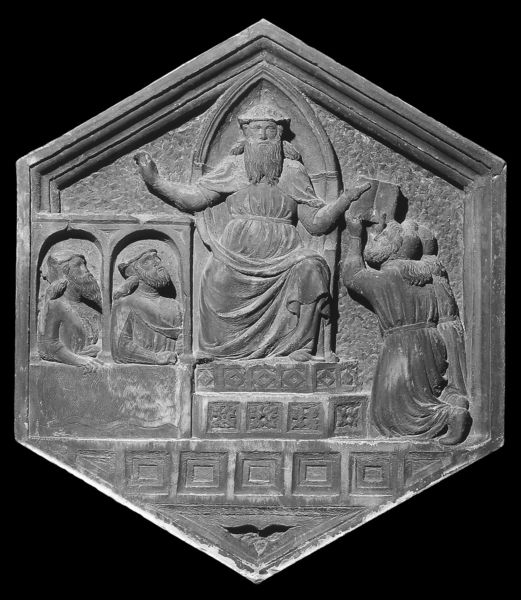
Titel: Reliefs vom Campanile des Domes in Florenz
Künstler: Andrea Pisano
Institution: Florenz, Museo dell’Opera del Duomo
Schlagwörter: mann, fenster, hut, männer, muster, bart, stein, mantel, oval, relief, bogen, zuschauer, thron, stufen, bildhauerei, bögen, buch, knien, trohn, kachel, beten, gebet, arkaden, quadrate, prediger, sandstein, spitzbogen, toga, segen, segnen, mönch, heiliger, huldigung, mönche, heilige, mittelpunkt, jünger, anbetung, sechseck, armhaltung, arken, apostel, thronend, segnend, hexagon, aufblickend, uch, arka, richtend, bekommen, kniende mönche